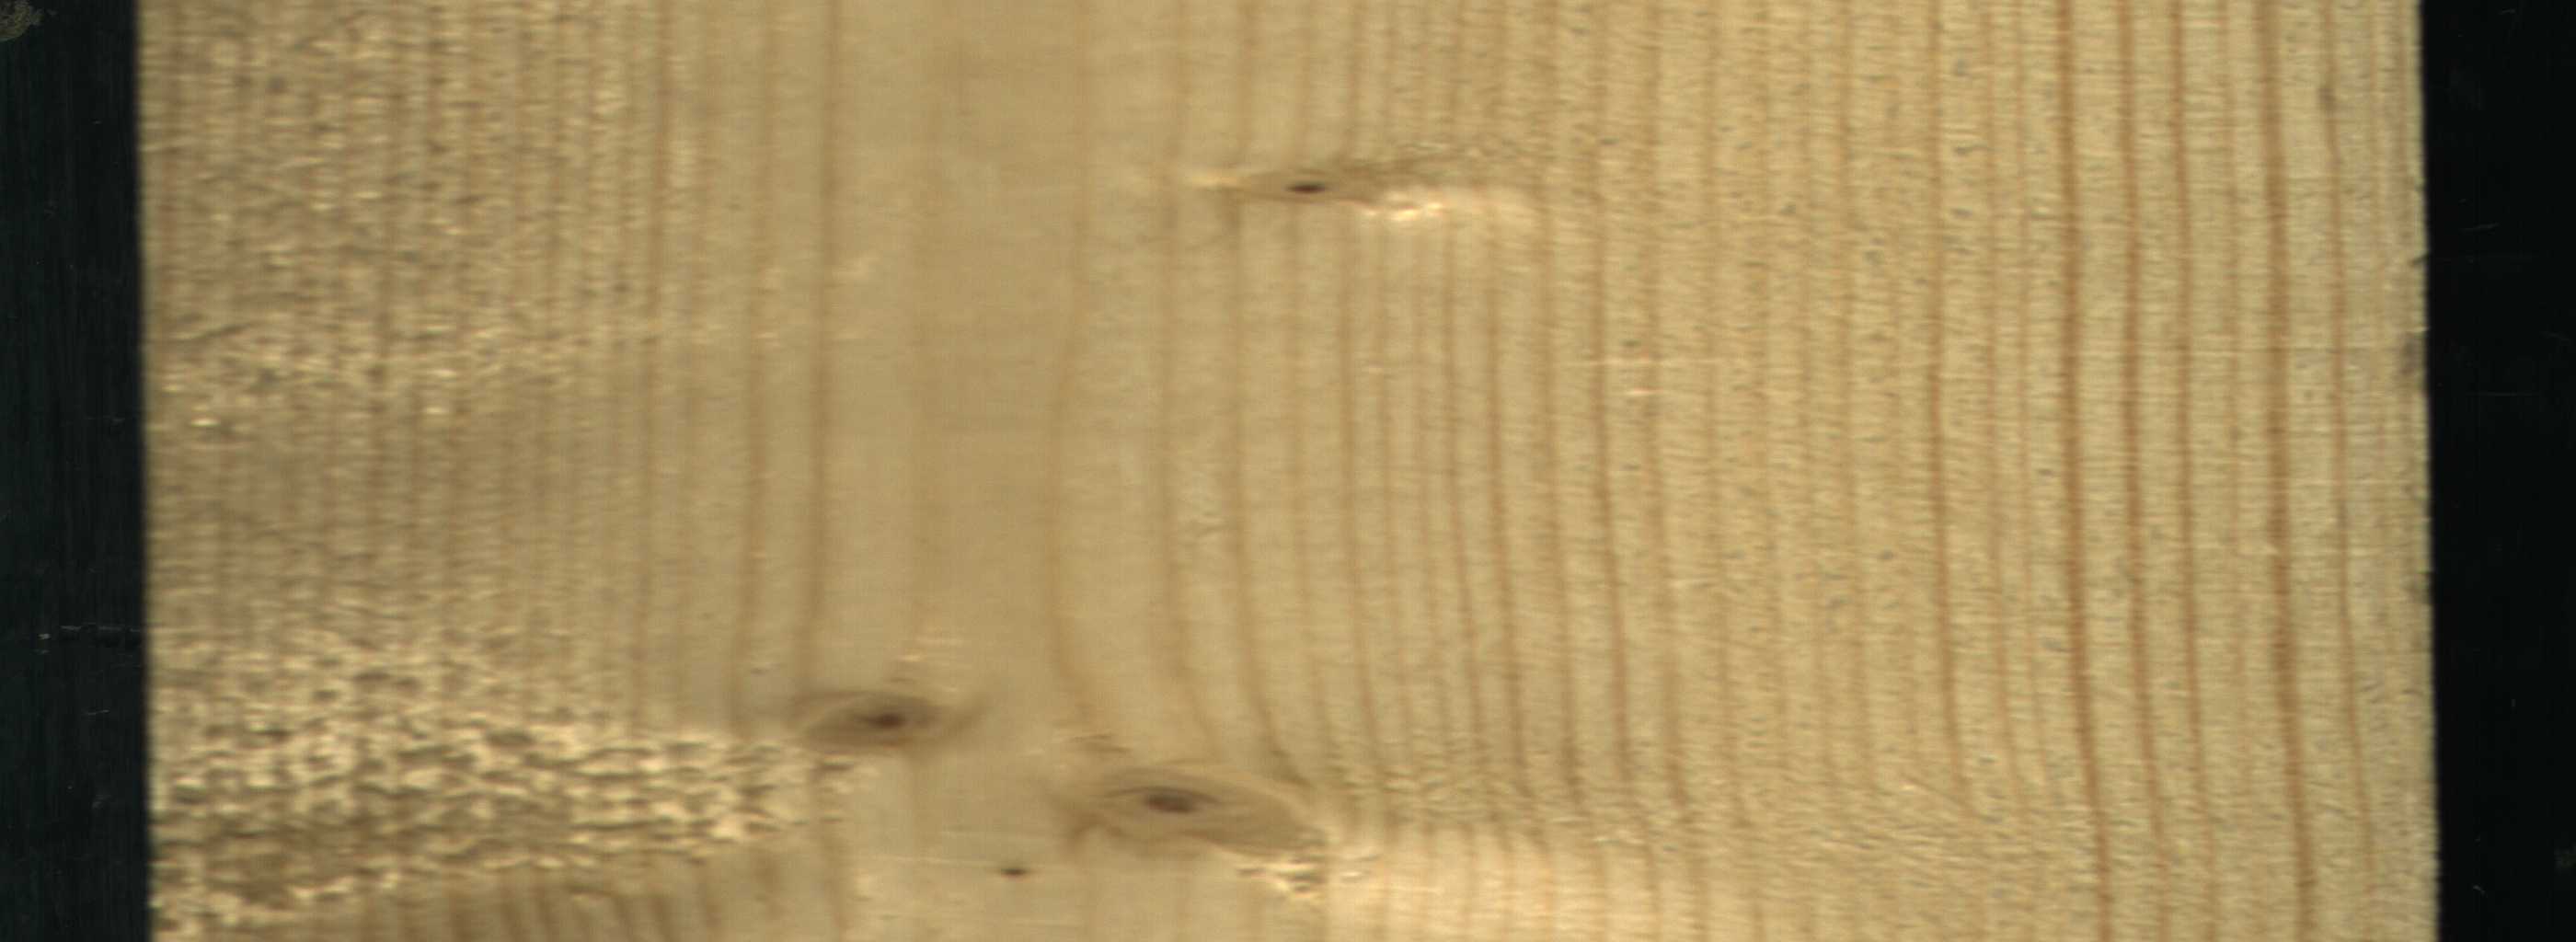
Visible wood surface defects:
Live_Knot
Live_Knot
Live_Knot